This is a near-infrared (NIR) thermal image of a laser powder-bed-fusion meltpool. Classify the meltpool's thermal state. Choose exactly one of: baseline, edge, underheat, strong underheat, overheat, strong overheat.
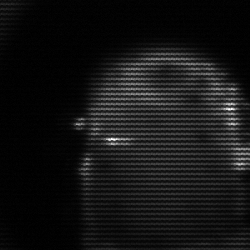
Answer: baseline